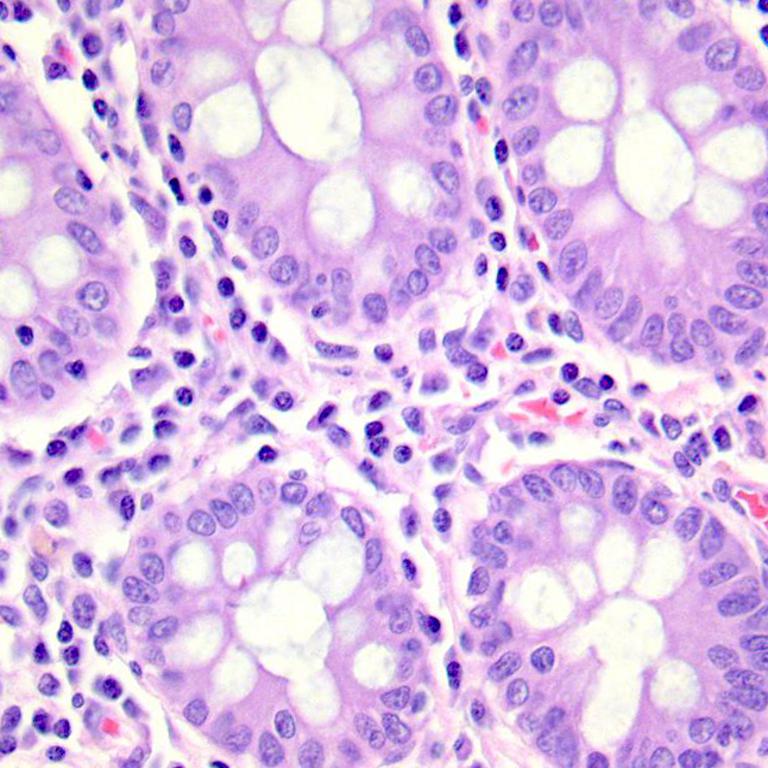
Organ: colon
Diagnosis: benign